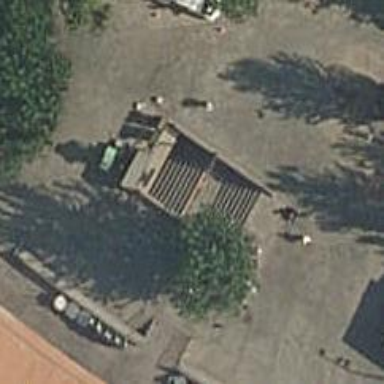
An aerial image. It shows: Subway entrance.